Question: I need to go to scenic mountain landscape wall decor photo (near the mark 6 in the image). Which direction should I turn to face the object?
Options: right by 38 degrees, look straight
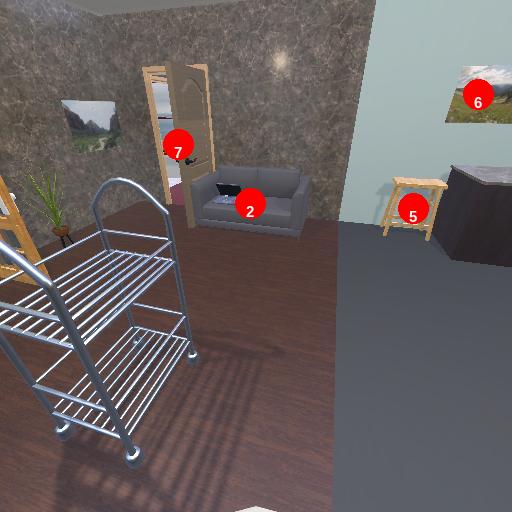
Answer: right by 38 degrees